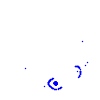
Particle: kaon